Field crop: maize
Growth stage: 2
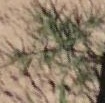
Species: salsola